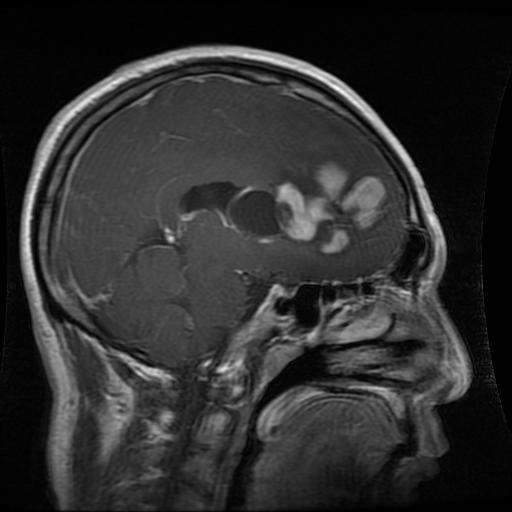
Label: glioma